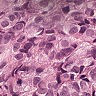
Metastatic tissue present: yes